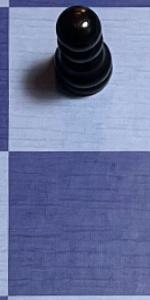
Label: Empty